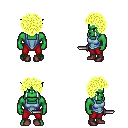
a pixel art fantasy rpg character, male body template, orc, green skin, blue vest, red pants, gold curly afro hairstyle, maroon shoes, dagger, four views (front, back, left, right), 2x2 character sprite sheet, small pixel art, hard edges, no anti-aliasing